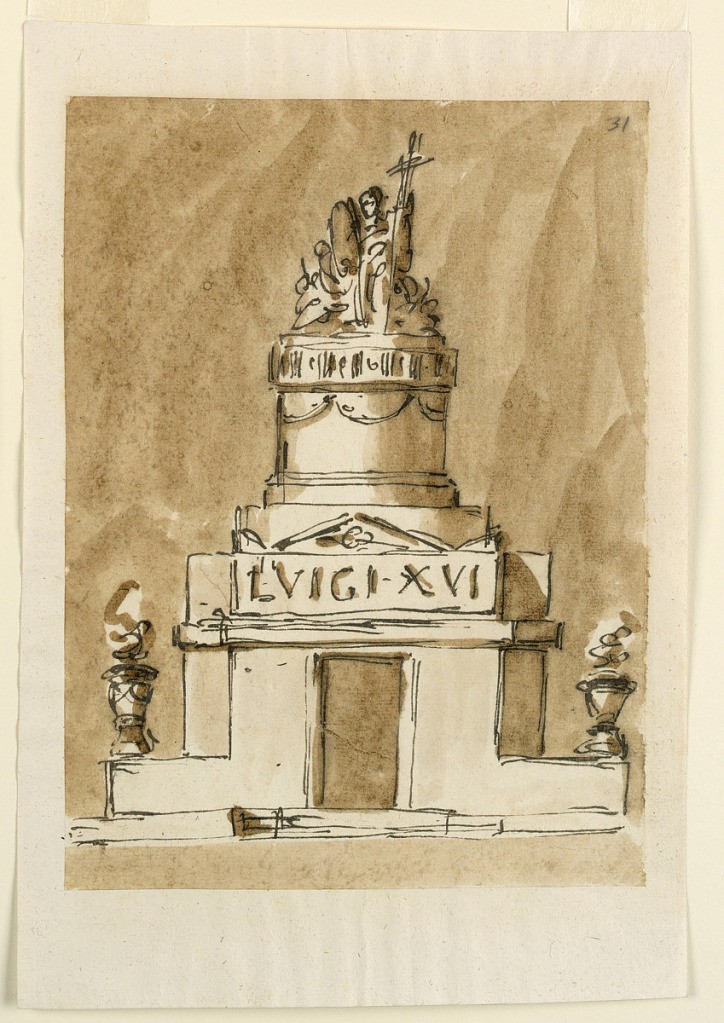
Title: Funeral Decorations for King Louis XVI of France
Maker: Giuseppe Barberi, Italian, 1746–1809
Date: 1793
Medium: Pen and brown ink, brush and brown wash on lined off-white laid paper
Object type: Drawing
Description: The lower part is a variation of 1938-88-1294. Above the inscribed panel is the sarcophagus cresting in front of a base. The shaft of the round pedestal is decorated above with festoons. The entablature has a frieze with triglyphs. On top similar to 1938-88-1322.